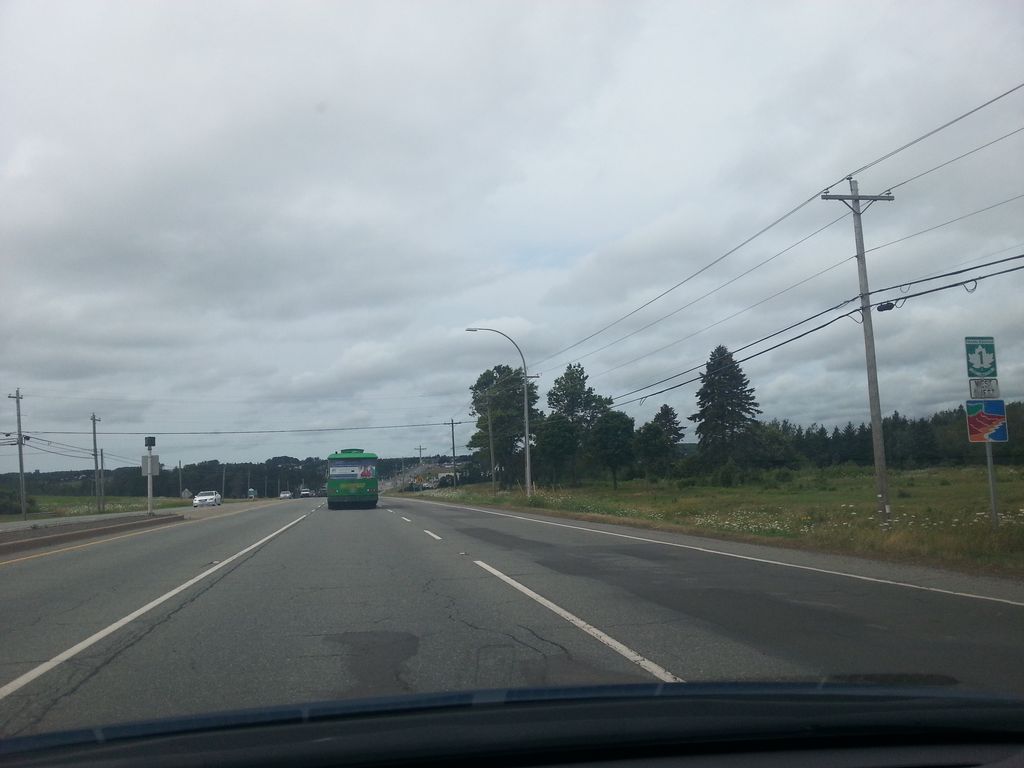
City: charlottetown